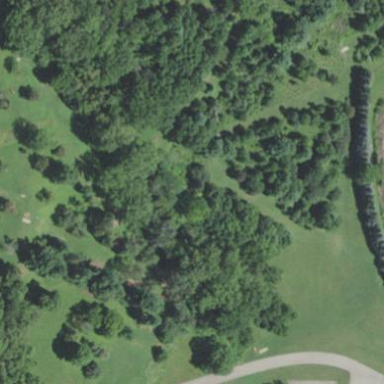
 perfect for leisurely sports activities."